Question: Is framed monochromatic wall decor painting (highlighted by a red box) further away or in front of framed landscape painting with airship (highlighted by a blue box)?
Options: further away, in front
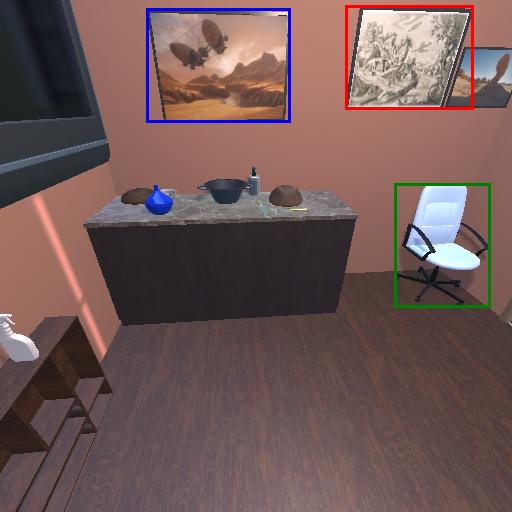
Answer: further away